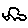
Label: car